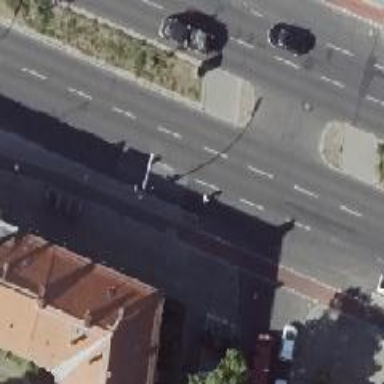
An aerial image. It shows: Uncontrolled footway crossing with pedestrian island.